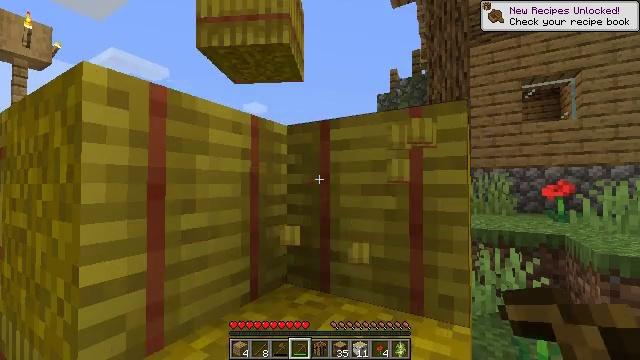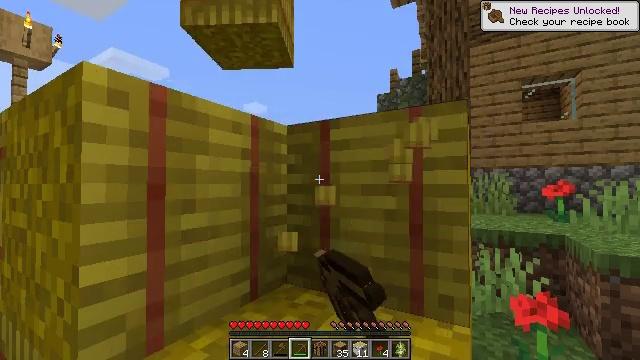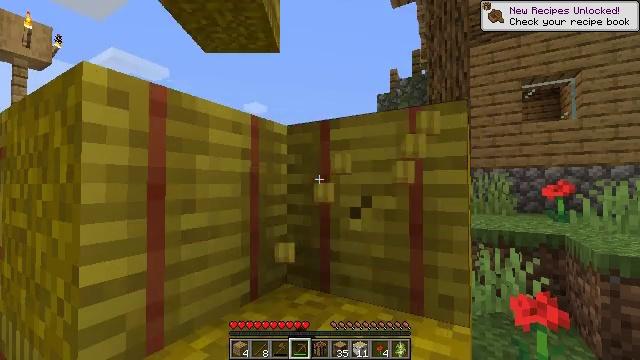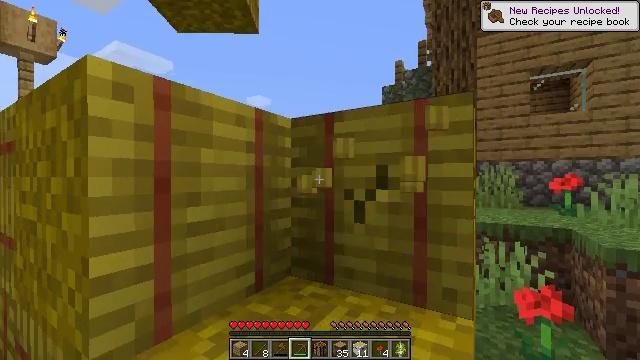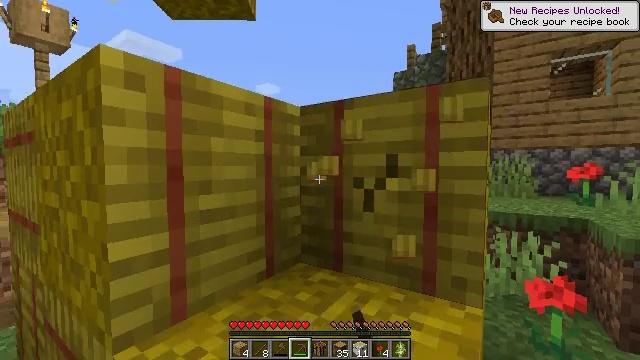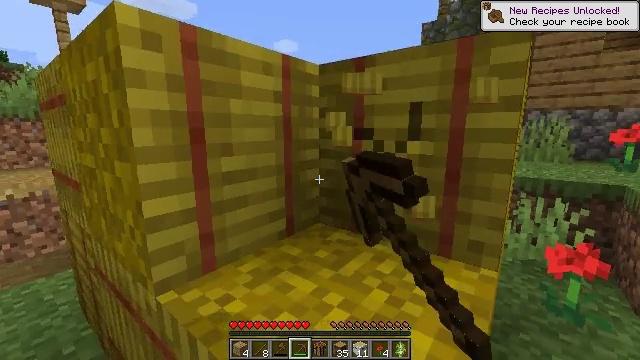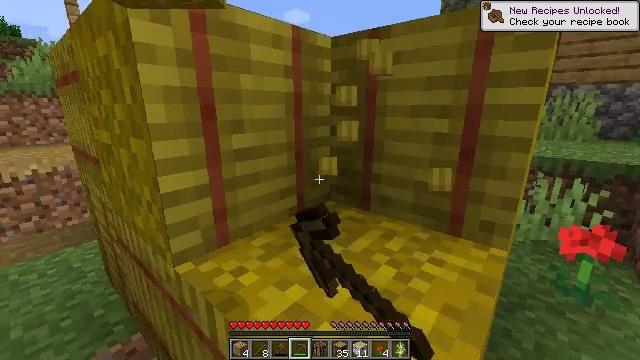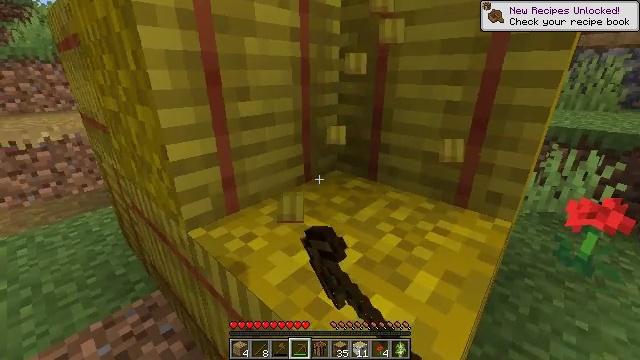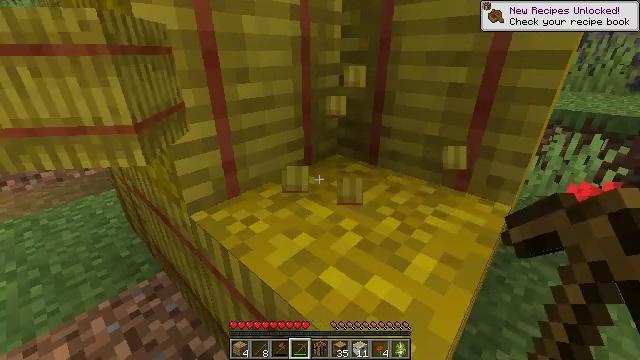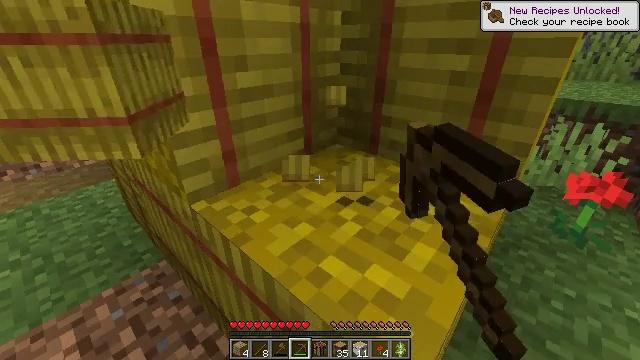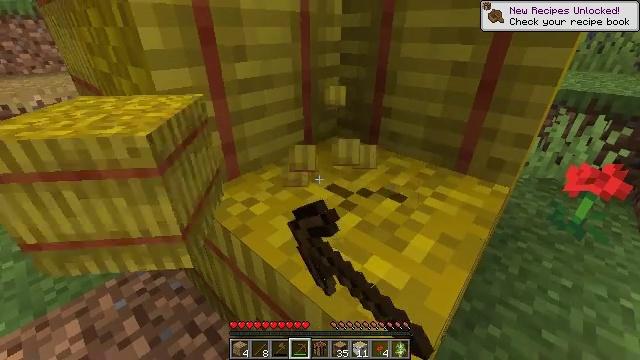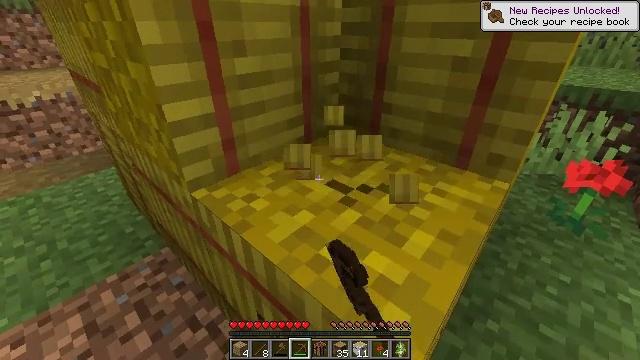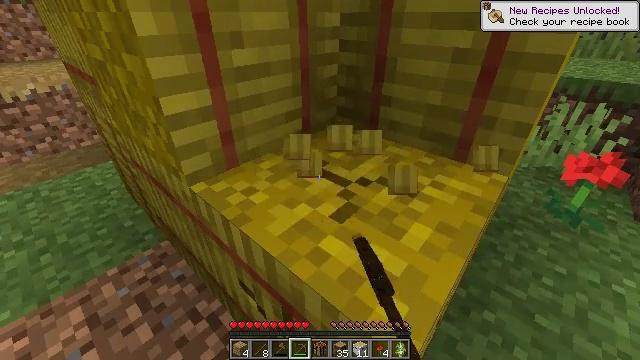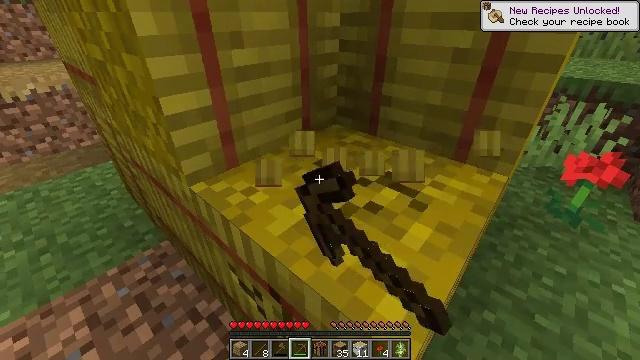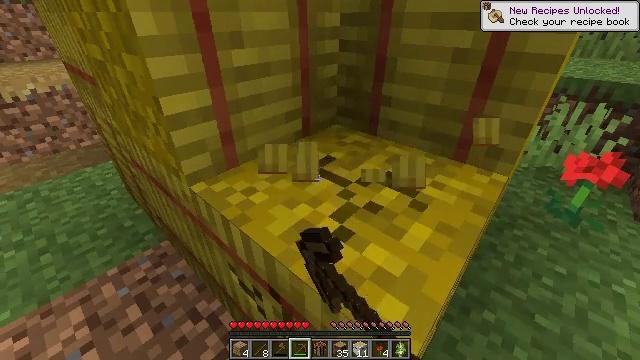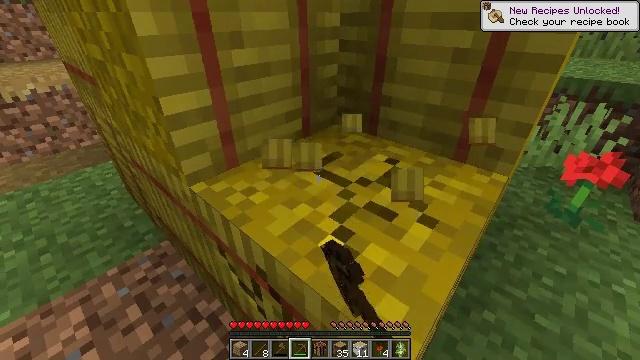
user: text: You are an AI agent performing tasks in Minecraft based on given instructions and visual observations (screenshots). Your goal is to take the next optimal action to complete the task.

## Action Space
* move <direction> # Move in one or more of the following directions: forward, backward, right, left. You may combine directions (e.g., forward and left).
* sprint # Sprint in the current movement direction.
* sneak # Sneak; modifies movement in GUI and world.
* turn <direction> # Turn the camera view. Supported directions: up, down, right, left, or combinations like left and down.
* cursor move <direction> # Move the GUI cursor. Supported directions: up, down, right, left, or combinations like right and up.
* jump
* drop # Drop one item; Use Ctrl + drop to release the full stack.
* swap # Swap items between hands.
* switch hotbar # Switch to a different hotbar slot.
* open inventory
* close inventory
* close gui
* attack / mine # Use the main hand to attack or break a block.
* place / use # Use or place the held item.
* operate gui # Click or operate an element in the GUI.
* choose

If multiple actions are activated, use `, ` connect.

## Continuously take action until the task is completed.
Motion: motion action
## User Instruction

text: Collect a hay block for crafting.
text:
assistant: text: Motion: attack / mine
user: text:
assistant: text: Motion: attack / mine
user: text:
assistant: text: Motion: turn down, attack / mine
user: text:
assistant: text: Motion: turn left and down, attack / mine
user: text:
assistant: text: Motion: turn left and down, attack / mine
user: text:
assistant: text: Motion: turn left and down, attack / mine
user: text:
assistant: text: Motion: turn left and down, attack / mine
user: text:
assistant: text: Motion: turn down, attack / mine
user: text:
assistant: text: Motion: turn down, attack / mine
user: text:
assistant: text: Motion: turn down, attack / mine
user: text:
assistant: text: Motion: attack / mine
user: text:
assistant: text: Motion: turn down, attack / mine
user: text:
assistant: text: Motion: attack / mine
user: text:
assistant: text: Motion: attack / mine
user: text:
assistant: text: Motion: attack / mine
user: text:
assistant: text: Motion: attack / mine
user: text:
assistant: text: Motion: attack / mine
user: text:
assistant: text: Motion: attack / mine
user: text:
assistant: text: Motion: attack / mine
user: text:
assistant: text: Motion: attack / mine
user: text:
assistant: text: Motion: attack / mine
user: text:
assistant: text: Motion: attack / mine
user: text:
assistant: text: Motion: attack / mine
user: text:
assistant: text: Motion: attack / mine
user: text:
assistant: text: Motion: attack / mine
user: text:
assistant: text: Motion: attack / mine
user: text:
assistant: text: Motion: attack / mine
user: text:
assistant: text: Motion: attack / mine
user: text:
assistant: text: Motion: attack / mine
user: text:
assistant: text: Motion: attack / mine